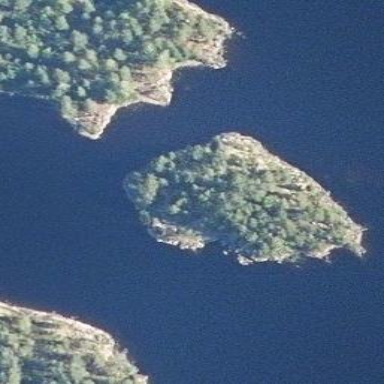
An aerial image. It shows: Islet.